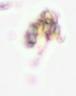
Label: Detritus